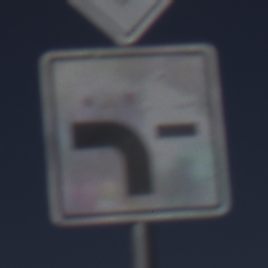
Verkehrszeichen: VerlaufVorfahrtsstrasse6
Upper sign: Vorfahrtsstrasse
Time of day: MorningAfternoon
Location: Outdoor (Nature)
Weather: Clear
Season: NotSpecified
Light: Natural